Aerial crown-view tile of a tropical tree (Barro Colorado Island, Panama), acquired 20250818:
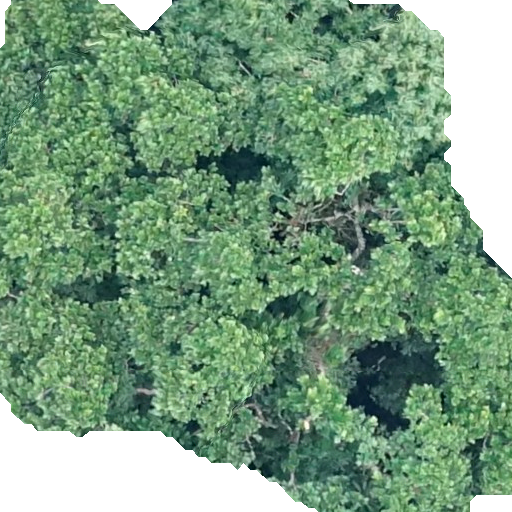
Species: Anacardium excelsum
GBIF accepted scientific name: Anacardium excelsum
Crown area: 363.649 m²